Question: Please suggest me the best way to stop Cross-site scripting (XSS) through URL.
For Example see below URL and after affect of this attack.
'''
https://example.com/questions/ask.aspx?hf=15315%27%3balert("XSS")%2f%2f150
'''
and after this an alert has been occur on browser.

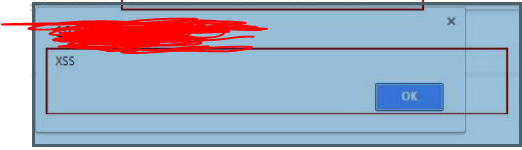
Answer: Validate the http input request parameter, before using it as parameter or rendering in a returned page. You may be able to whitelist values for your parameter as well.
<URL>